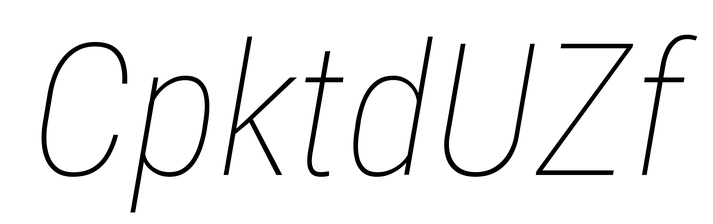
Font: Roboto-Italic_Condensed_Thin_Italic